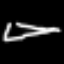
Label: squiggle